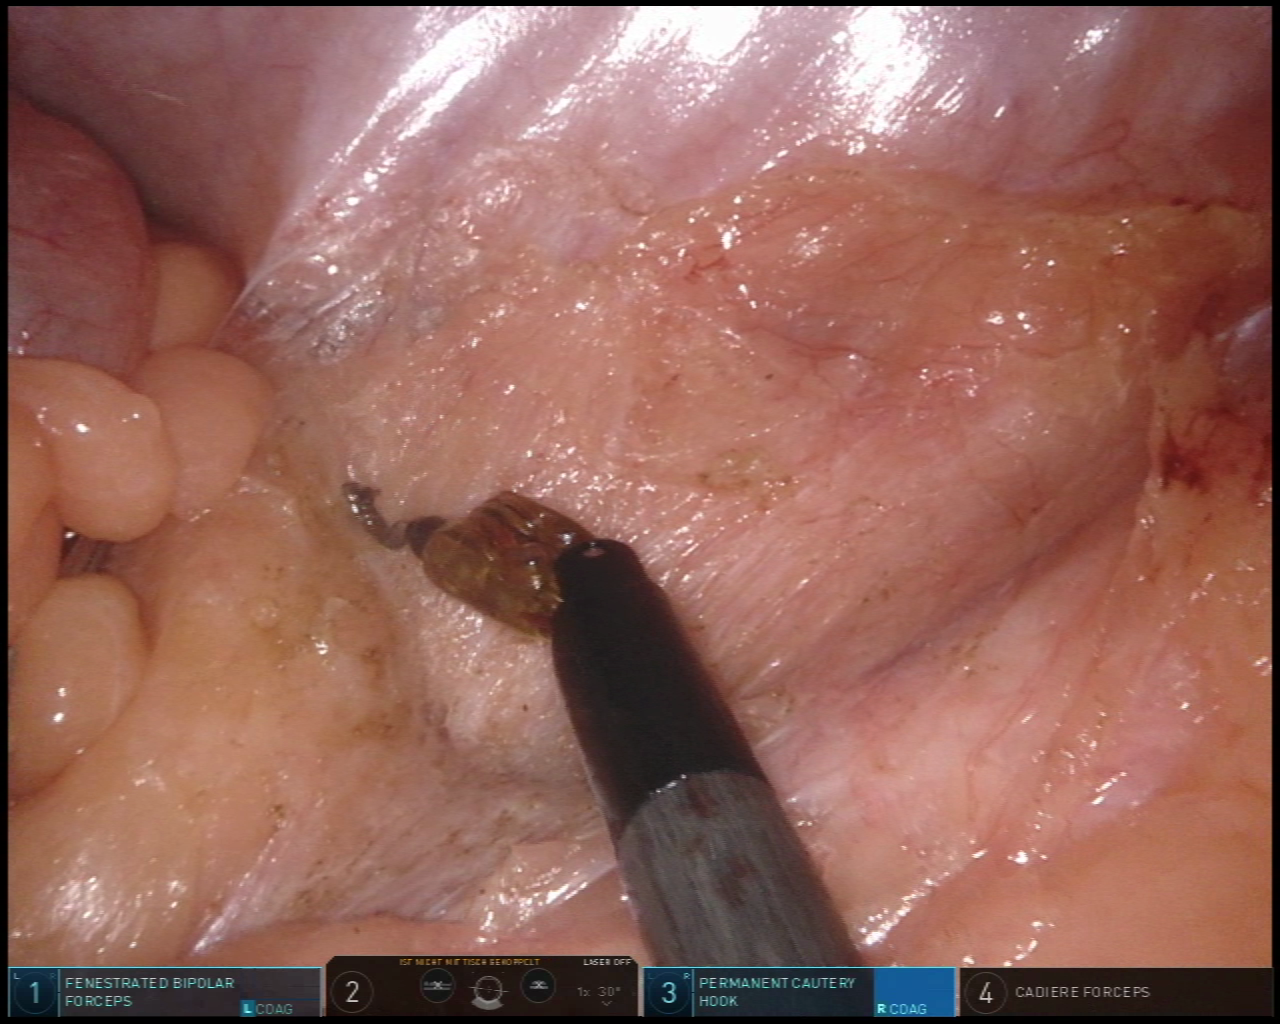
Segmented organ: colon
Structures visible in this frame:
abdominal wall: yes
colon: yes
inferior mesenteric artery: no
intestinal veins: no
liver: no
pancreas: no
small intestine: no
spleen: no
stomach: no
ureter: no
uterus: no
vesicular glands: no